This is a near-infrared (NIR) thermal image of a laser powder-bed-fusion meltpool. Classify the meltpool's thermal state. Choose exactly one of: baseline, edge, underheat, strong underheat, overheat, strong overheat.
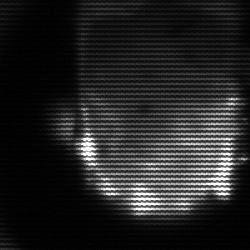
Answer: baseline